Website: home-depot
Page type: address-validator
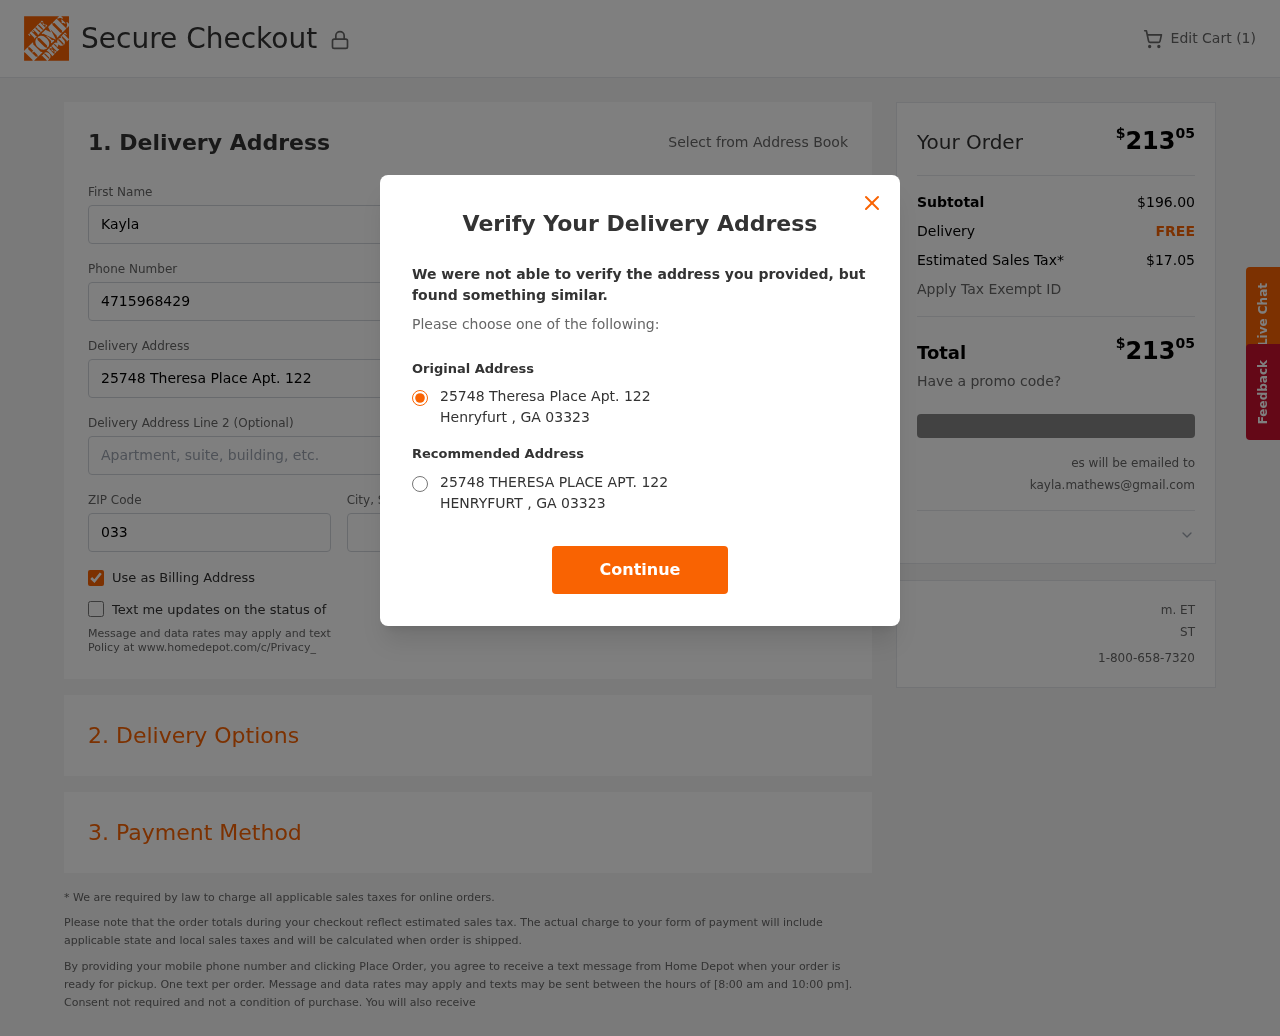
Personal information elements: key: PII_CITY
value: Henryfurt
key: PII_EMAIL
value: kayla.mathews@gmail.com
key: PII_POSTCODE
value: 03323
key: PII_STATE_ABBR
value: GA
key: PII_STREET
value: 25748 Theresa Place Apt. 122
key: PII_FIRSTNAME
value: Kayla
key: PII_LASTNAME
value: Mathews
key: PII_PHONE
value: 4715968429
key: PII_CITY_STATE
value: Henryfurt, GA
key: PII_STREET_ALT
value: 25748 THERESA PLACE APT. 122
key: PII_CITY_ALT
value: HENRYFURT
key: PII_POSTCODE_FULL
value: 03323
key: PII_POSTCODE_NUMERIC
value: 3323
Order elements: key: ORDER_NUM_ITEMS
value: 1
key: ORDER_TOTAL
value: $21305
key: ORDER_SUBTOTAL
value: $196.00
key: ORDER_SHIPPING_COST
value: FREE
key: ORDER_TAX
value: $17.05